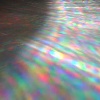
Label: sunburn